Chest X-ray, PA view. Patient: 47 years old, sex F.
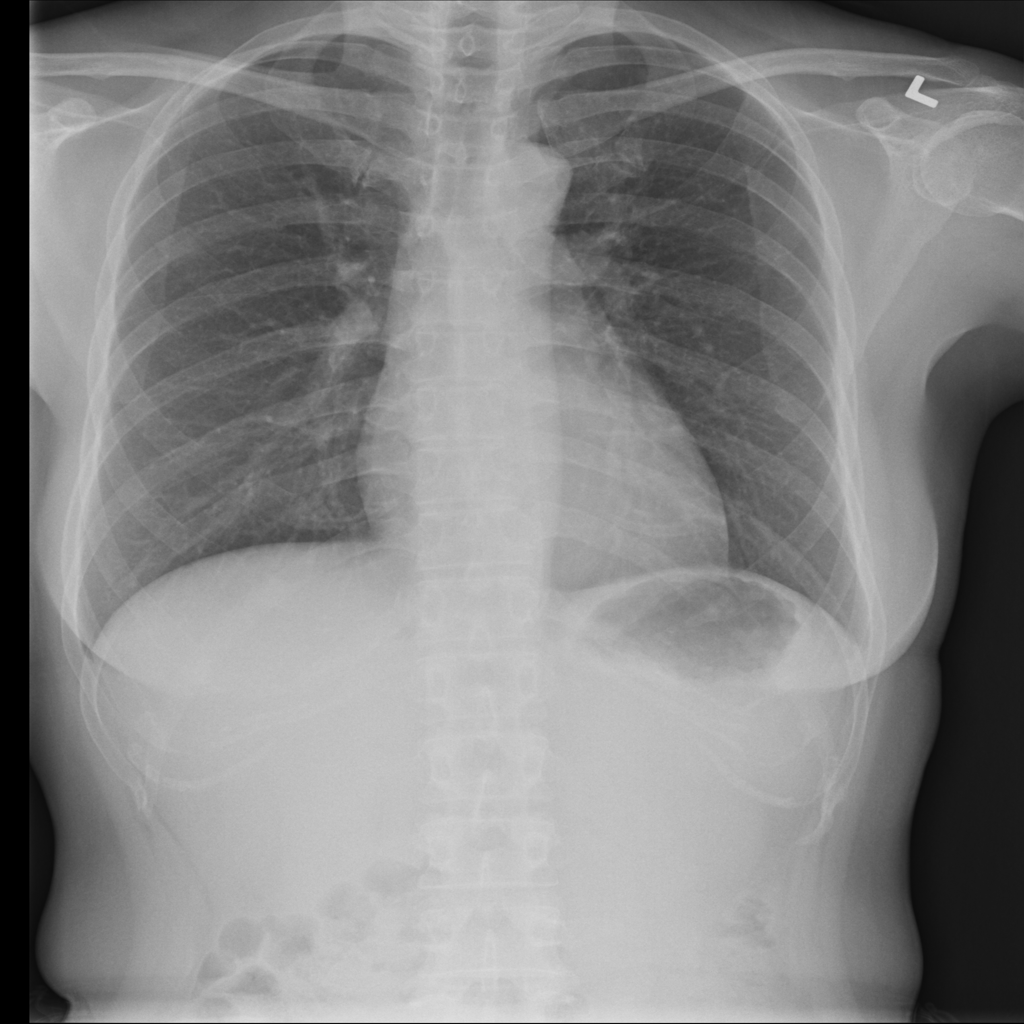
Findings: No Finding